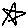
Label: star